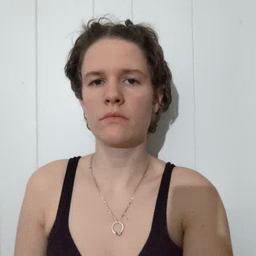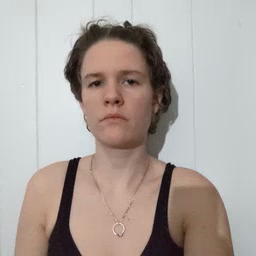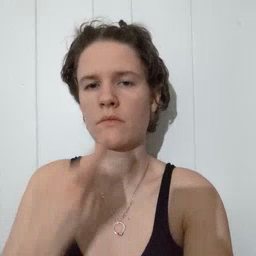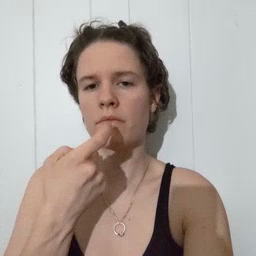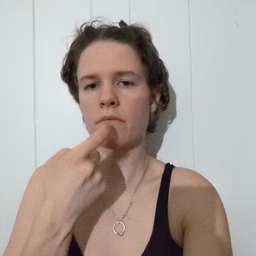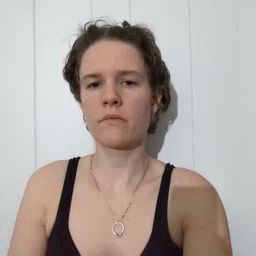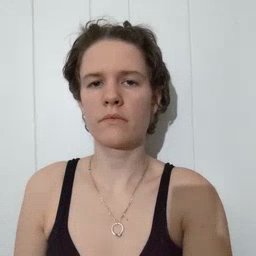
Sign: glasswindow